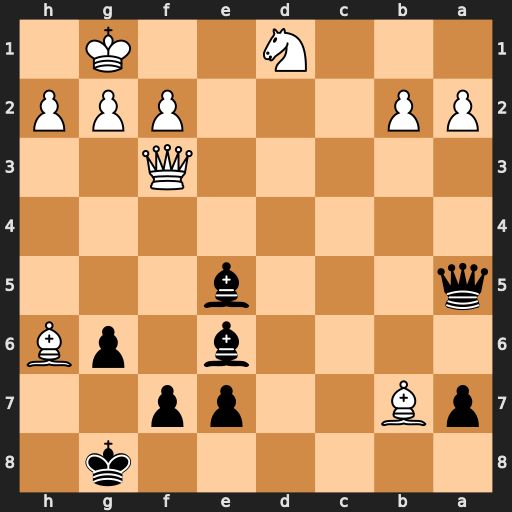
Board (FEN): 6k1/pB2pp2/4b1pB/q3b3/8/5Q2/PP3PPP/3N2K1
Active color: b
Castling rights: -
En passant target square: -
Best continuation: Qe1#